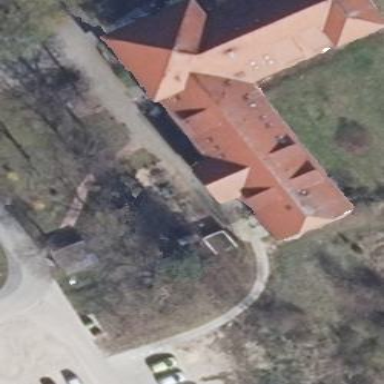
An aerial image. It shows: Nursing home building.